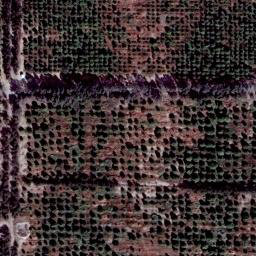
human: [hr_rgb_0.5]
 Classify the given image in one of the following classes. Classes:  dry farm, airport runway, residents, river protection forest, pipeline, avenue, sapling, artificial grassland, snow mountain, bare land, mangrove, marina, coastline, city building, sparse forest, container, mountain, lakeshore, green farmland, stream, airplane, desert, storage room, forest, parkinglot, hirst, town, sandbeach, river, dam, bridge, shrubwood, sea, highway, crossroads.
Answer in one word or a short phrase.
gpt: dry farm